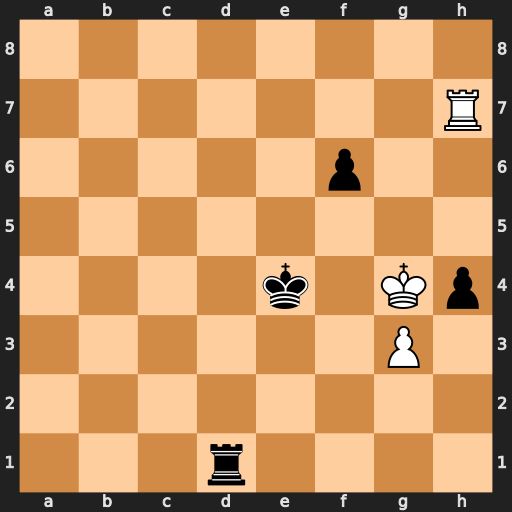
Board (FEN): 8/7R/5p2/8/4k1Kp/6P1/8/3r4
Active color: w
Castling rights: -
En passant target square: -
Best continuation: Re7+ Kd3 Rd7+ Ke2 Rxd1